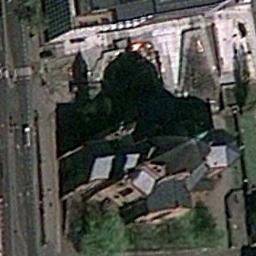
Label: church